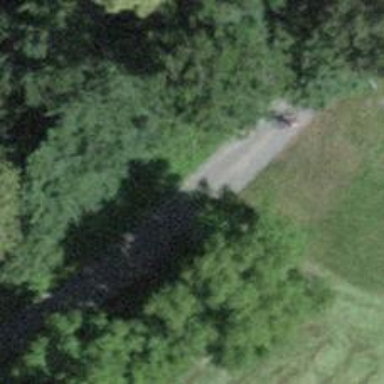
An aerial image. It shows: Road with steps.